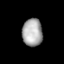
Tissue: lung
Cell type: Fibroblasts
Senescence score: 0.5599
Nuclear area (px): 550
Mean DAPI intensity: 167.929